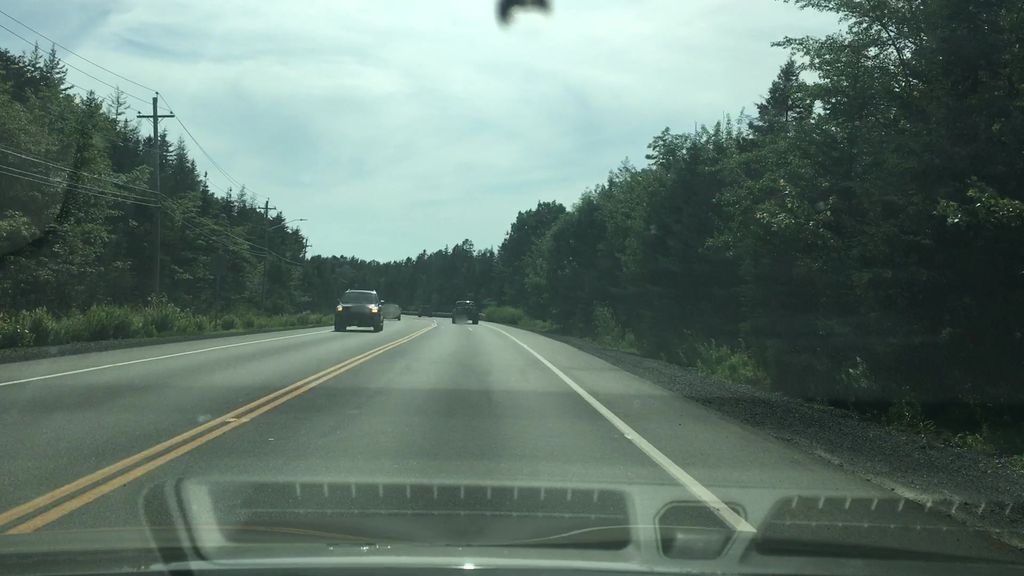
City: halifax